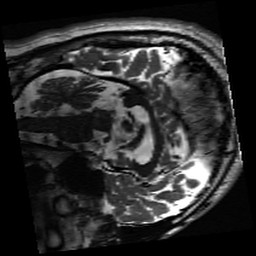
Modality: inplaneT2
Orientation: sagittal